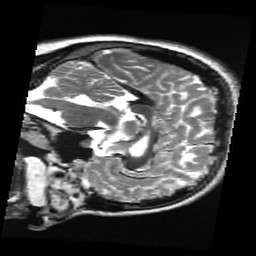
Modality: T2w
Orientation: sagittal
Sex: female
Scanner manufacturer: ge
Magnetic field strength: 3 T
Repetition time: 5 s
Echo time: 0.1017 s